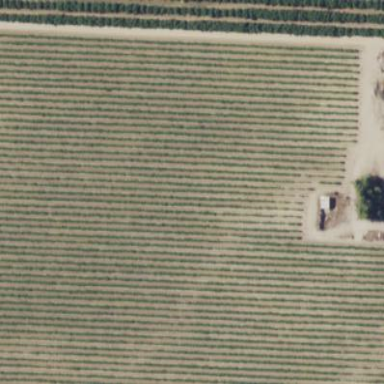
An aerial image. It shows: Beautiful vineyard in the countryside.